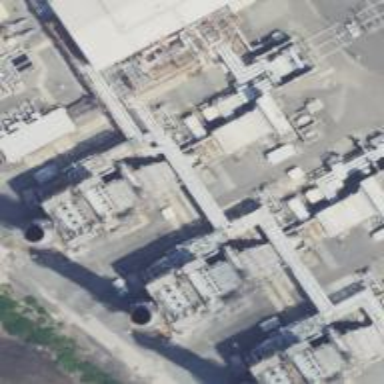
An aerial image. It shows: Gas-powered generator. It is gas turbine type generator.